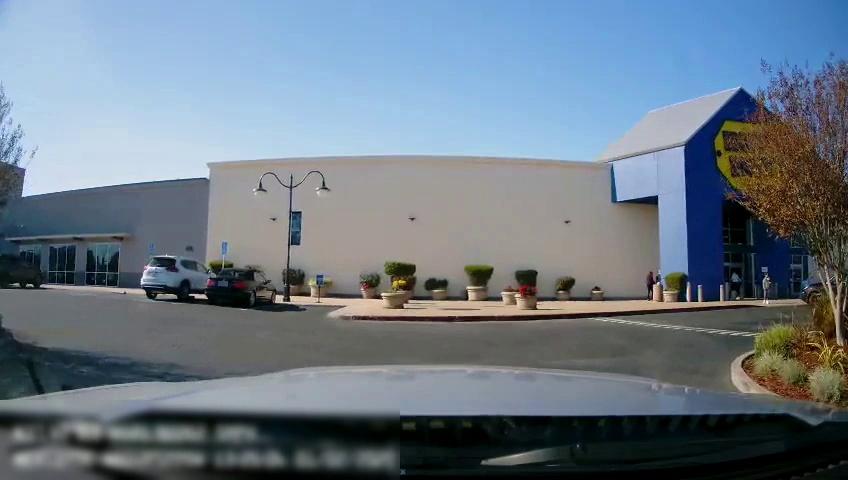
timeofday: Day
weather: Sunny
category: Drivable Space
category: Vehicles | SUV
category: Pedestrians
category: Pedestrians
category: Pedestrians
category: Pedestrians
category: Vehicles | SUV
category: Vehicles | Car
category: Vehicles | SUV